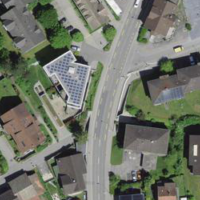
EUNIS habitat code: 55
Species observed at this site:
Impatiens parviflora